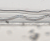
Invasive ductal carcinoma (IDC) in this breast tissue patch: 0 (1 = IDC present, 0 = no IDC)